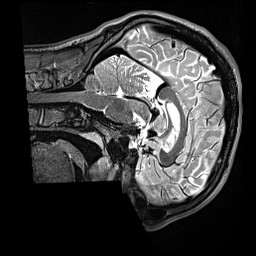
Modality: T2w
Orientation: sagittal
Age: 21
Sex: male
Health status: ill
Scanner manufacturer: siemens
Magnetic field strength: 3 T
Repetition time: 3.2 s
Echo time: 0.564 s